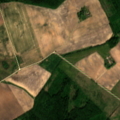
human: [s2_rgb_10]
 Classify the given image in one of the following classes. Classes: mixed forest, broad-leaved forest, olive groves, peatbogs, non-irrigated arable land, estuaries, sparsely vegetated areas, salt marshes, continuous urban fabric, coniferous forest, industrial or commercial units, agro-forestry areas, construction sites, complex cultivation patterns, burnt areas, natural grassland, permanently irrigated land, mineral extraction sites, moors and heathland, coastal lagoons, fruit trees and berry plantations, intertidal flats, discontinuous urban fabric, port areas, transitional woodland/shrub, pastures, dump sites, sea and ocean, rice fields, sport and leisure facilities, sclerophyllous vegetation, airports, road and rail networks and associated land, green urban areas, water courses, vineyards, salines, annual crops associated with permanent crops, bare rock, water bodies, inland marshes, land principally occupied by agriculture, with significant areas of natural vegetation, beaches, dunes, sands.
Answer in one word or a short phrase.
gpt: non-irrigated arable land, broad-leaved forest, coniferous forest, mixed forest